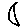
Label: moon